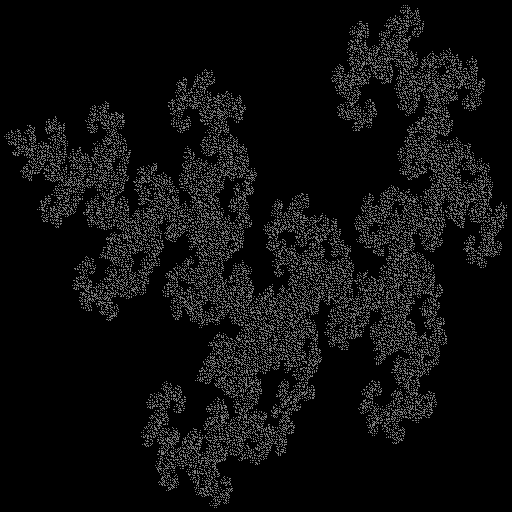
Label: a2